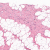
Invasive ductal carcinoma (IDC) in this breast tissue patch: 0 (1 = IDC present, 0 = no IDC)